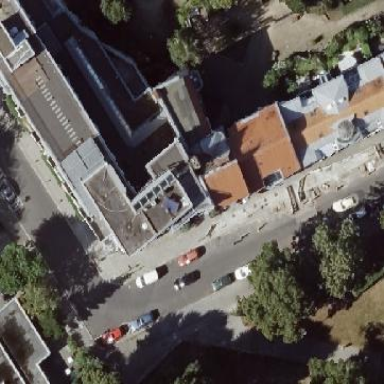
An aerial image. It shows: Building with flat shape.